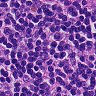
Metastatic tissue present: no